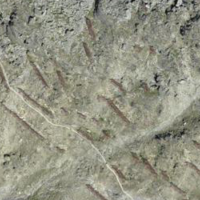
EUNIS habitat code: 48
Species observed at this site:
Leontopodium nivale